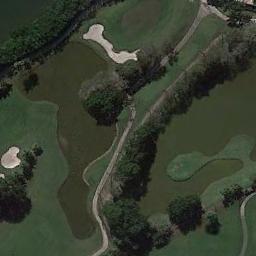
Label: golf_course